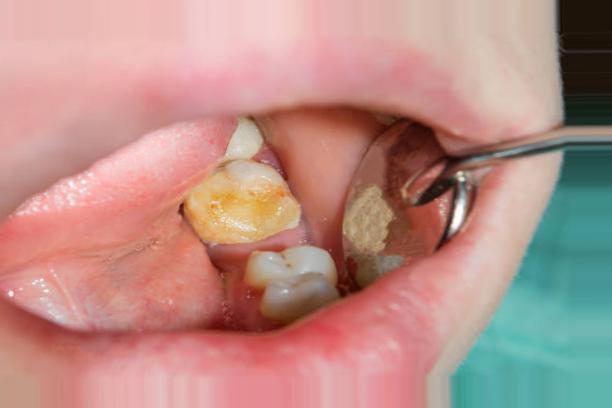
Condition: Caries